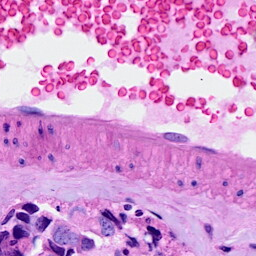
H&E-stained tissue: Breast